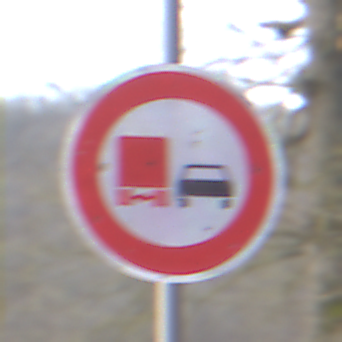
Verkehrszeichen: UeberholverbotKraftfahrzeuge
Umgebung: Outdoor, Nature
Tageszeit: MorningAfternoon
Wetter: PartlyCloudy
Licht: Natural
Jahreszeit: NotSpecified
Kontrast: LowContrast